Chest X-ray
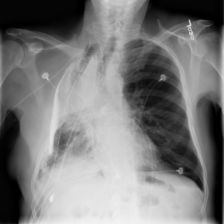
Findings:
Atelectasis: negative
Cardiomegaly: negative
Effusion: negative
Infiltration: negative
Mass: negative
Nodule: negative
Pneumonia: negative
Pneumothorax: negative
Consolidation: negative
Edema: negative
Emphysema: negative
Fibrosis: negative
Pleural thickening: negative
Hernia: negative